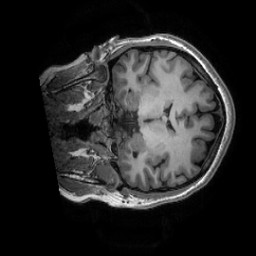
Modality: T1w
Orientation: coronal
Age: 30
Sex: female
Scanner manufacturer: ge
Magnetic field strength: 3 T
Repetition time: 0.0073 s
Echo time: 0.003 s